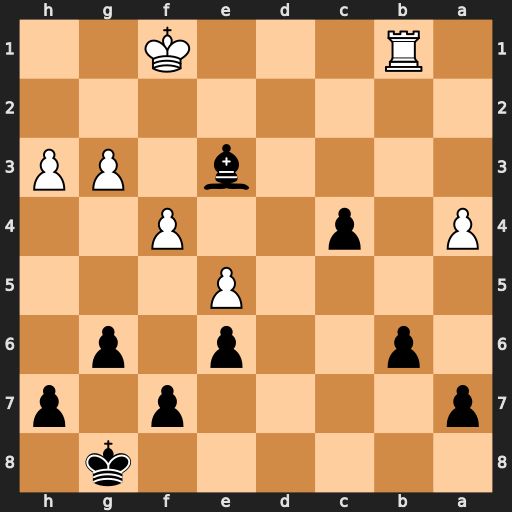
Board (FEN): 6k1/p4p1p/1p2p1p1/4P3/P1p2P2/4b1PP/8/1R3K2
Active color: b
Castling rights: -
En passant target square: -
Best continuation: c3 Rb3 c2